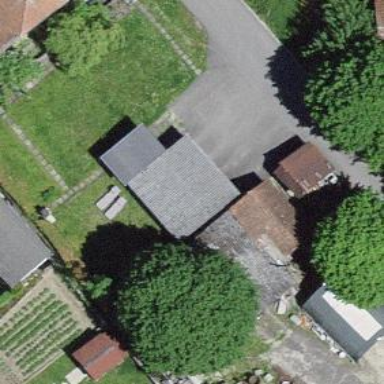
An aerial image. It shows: Garage building.